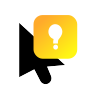
Cursor type: help
OS/theme: linux-xcursor-pro
Variant: black